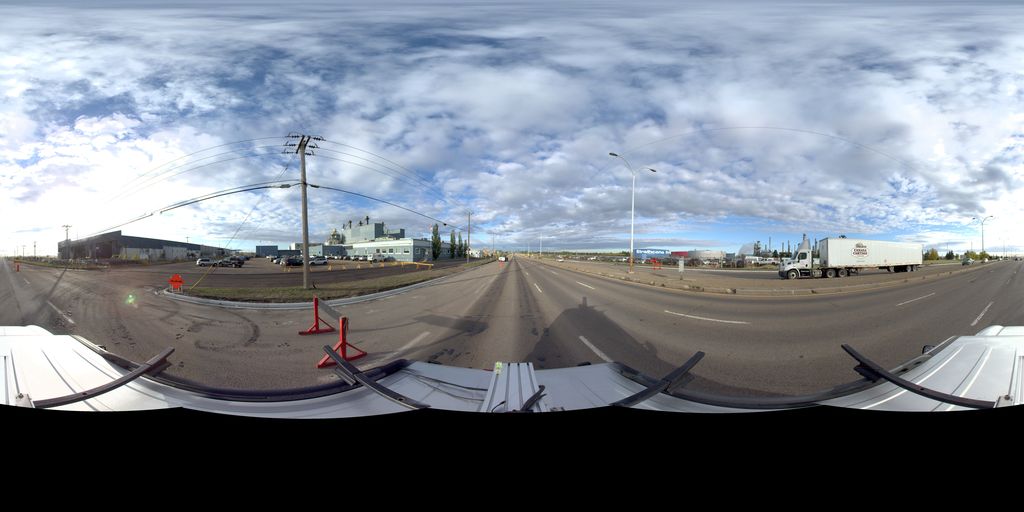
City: edmonton